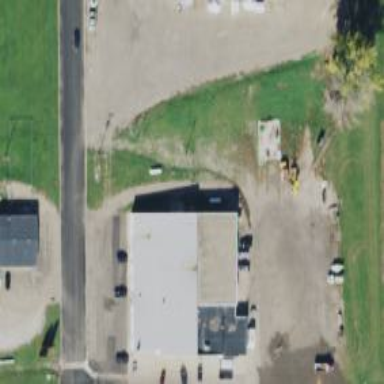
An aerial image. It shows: Hardware shop located in building.